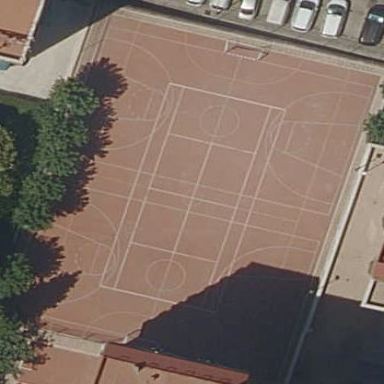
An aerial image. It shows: Basketball court on pitch.